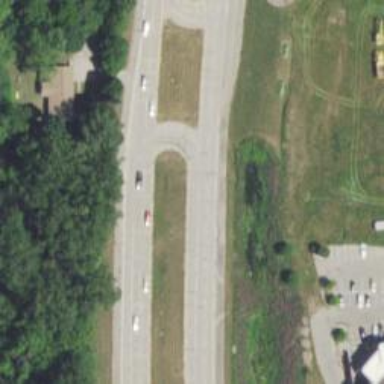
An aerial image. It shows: Primary link highway with asphalt surface.